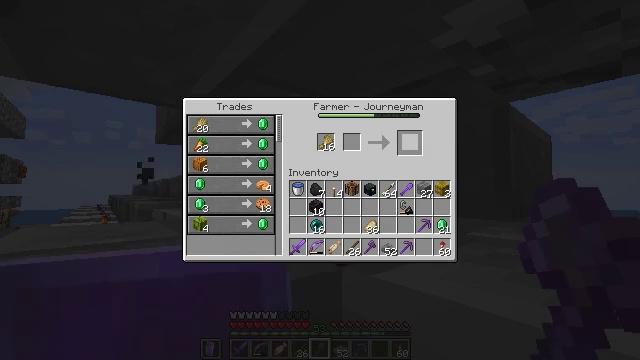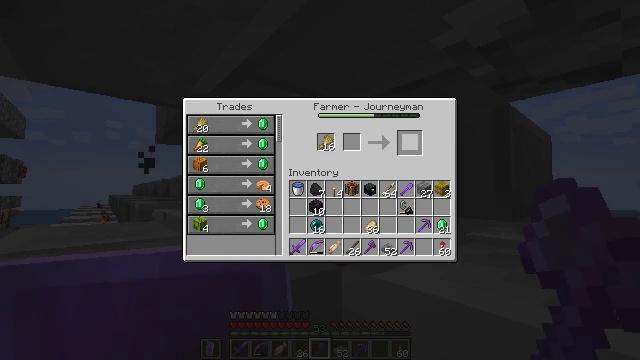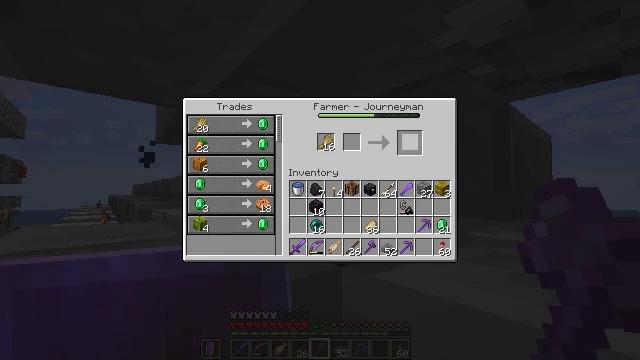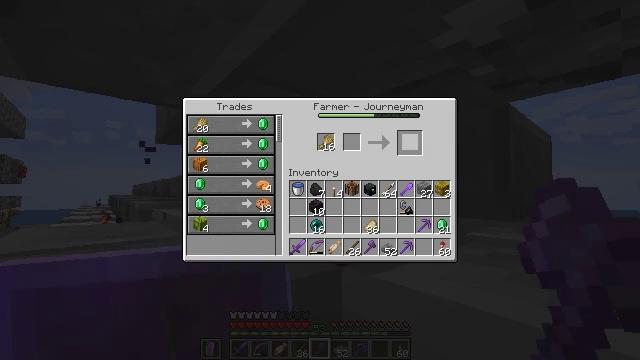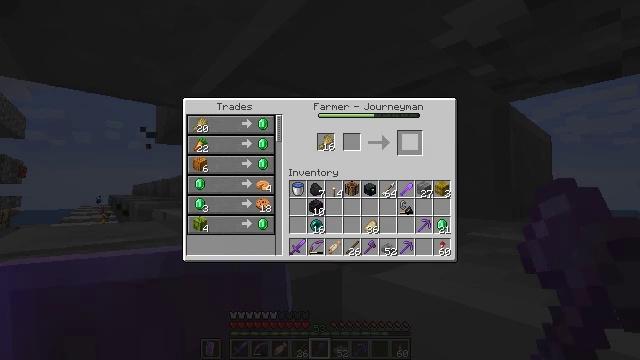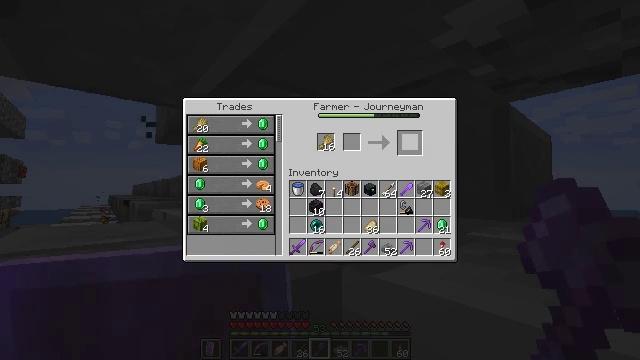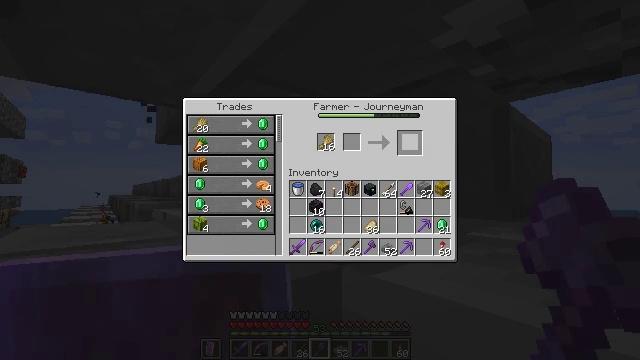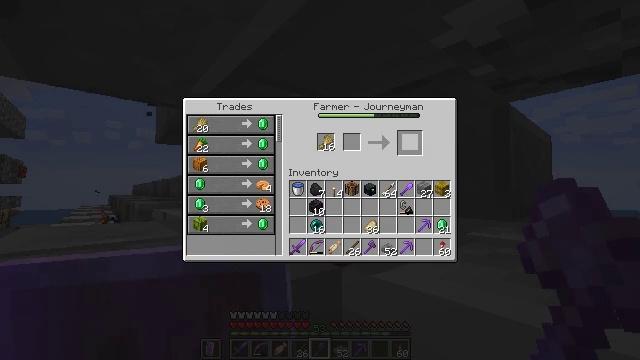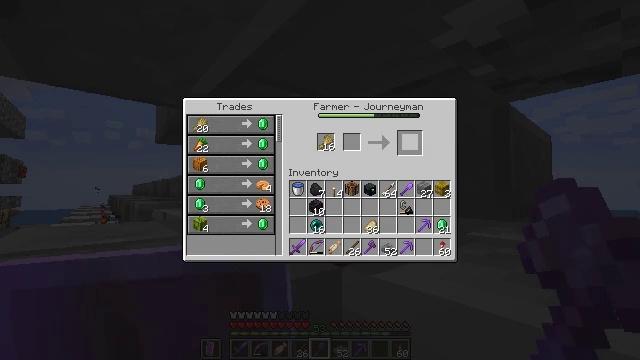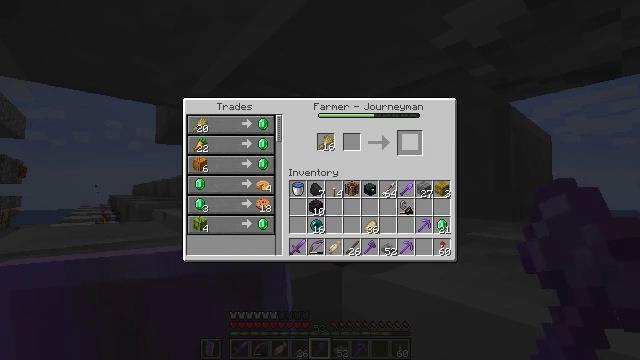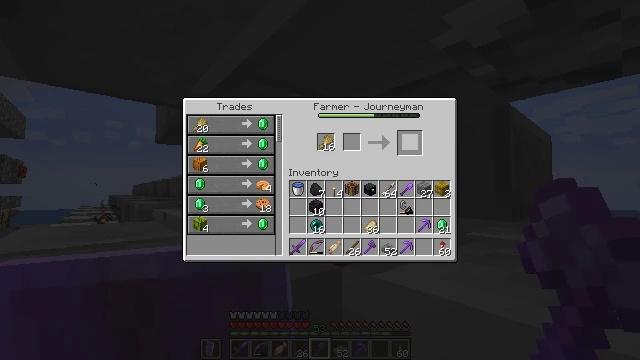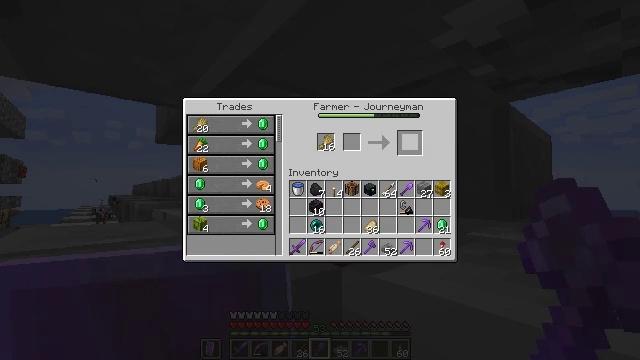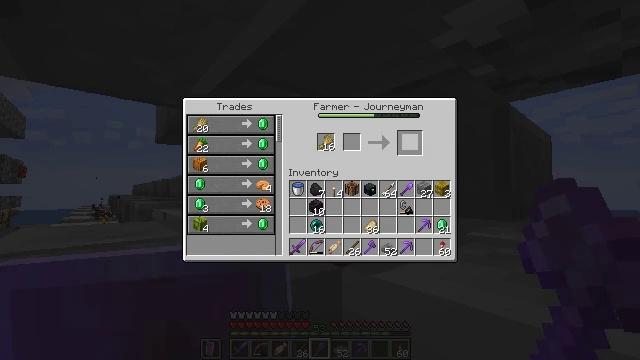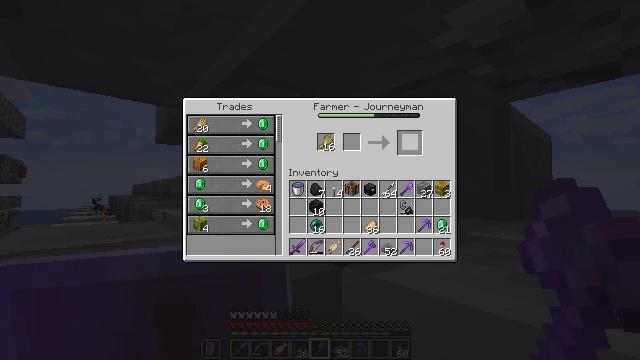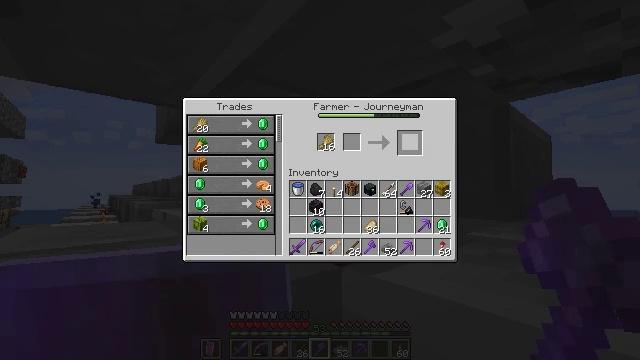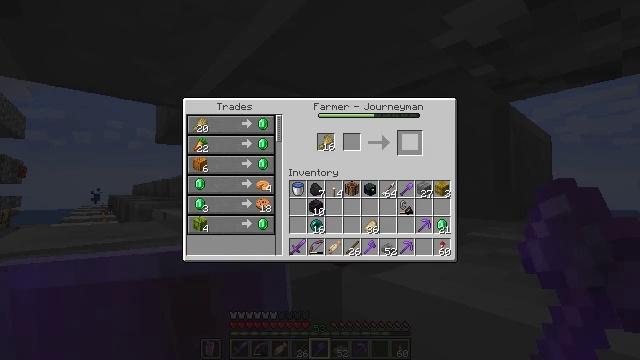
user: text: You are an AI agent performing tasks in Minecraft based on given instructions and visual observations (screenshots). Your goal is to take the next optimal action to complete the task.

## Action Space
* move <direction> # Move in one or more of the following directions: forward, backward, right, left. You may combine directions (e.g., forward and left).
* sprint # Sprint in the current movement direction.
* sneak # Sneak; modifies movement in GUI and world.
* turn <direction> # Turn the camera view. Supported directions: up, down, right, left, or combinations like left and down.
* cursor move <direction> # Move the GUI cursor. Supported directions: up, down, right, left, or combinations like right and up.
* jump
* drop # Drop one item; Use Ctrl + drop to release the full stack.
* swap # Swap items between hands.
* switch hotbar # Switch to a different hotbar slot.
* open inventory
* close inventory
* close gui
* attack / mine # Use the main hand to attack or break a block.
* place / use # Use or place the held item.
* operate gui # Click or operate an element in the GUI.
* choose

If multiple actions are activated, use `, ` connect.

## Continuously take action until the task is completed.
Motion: motion action
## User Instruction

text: Collect the composter for reuse.
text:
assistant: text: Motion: sneak, attack / mine, jump
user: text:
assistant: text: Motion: sneak, jump
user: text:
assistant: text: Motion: sneak, attack / mine, jump
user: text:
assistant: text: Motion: sneak, attack / mine, jump
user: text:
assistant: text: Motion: sneak, attack / mine, jump
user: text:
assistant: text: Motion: sneak, jump
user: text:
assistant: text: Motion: sneak, attack / mine, jump
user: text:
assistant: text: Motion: sneak, attack / mine
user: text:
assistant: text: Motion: sneak, jump
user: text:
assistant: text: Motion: sneak, attack / mine, jump
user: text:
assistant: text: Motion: sneak, attack / mine, jump
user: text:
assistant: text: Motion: sneak, attack / mine, jump
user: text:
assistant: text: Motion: sneak, jump
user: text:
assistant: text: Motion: sneak, attack / mine, jump
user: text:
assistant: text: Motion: sneak, attack / mine
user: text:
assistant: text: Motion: sneak, jump
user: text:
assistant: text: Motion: sneak, attack / mine, jump
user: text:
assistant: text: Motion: sneak, attack / mine
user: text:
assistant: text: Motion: sneak, jump
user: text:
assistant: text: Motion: sneak, attack / mine, jump
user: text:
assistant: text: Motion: sneak, attack / mine, jump
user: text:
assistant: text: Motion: sneak, attack / mine
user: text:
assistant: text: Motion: no_op
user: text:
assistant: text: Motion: no_op
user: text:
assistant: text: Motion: no_op
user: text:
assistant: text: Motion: no_op
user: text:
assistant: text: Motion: no_op
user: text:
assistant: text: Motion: no_op
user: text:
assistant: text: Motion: no_op
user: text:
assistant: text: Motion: no_op